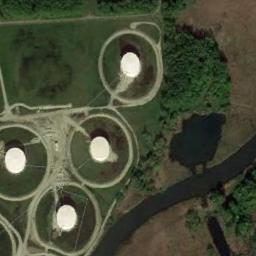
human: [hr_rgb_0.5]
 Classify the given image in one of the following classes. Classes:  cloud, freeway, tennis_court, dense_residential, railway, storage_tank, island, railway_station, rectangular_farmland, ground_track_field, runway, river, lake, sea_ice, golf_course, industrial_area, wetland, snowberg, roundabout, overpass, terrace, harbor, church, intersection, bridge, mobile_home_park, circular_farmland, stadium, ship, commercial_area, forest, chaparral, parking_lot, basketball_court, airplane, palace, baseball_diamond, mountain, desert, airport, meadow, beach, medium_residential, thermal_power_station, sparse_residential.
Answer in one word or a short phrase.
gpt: storage_tank